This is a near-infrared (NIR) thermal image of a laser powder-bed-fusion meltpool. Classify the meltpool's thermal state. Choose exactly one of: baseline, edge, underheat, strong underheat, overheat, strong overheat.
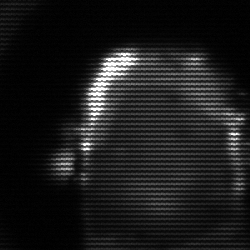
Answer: baseline